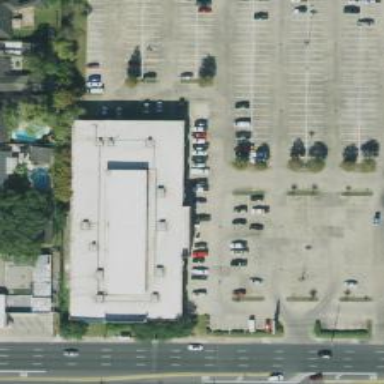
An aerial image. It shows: Parking space.